Question: Assume that I have two buttons with the values ''abc'' and ''efg'' respectively, and an inputbox.
This is what I want to achieve :
- ''abc''''a''''b''''a''''c''''b''- I should be able to type double ''a'''s (or any of ''a'', ''b'', ''c'') by waiting some time between button clicks on button ''abc''. For instance : I first click button ''abc'', then ''a'' gets into the inputbox, I wait for a short time and clicks one more time to get another ''a''.- I want the same functionality with all the buttons (''abc'' and ''efg'').
I have linked sample expected output image.
View this <URL>
'''
<div ng-controller="MyCtrl">
<input type="text" ng-model="btnTxt[btnarr]">
<button ng-modle="btnarr" ng-Click="change()">abc</button>
</div>
'''
Expected output:

Can anyone help me with this ?
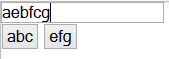
Answer: I have tried one without using built-in timer functions, and checking it manually.
<URL>
See if it's good enough for you. Btw, I didn't really refactor much, will do it if you are satisfied with this (I'm also new to js -_-).
Refactored anyway.
<URL>
Added it to JSFiddle. However, I had to add everything to HTML part to make it work there, moving script to script part isn't working for me (wonder why).
<URL>
'''
<script>
var prevClick = '!';
var prevClickTime;
var clicks = 0;
function buttonClick(letters) {
var input = document.getElementById("put");
var backLetterIndex = (clicks == 0) ? letters.length-1 : clicks - 1;
if(letters[backLetterIndex] == prevClick) {
var now = (new Date()).getTime();
if(now - prevClickTime < 500) {
var val = input.value;
input.value = val.slice(0, val.length - 1);
}
else
clicks = 0;
}
else
clicks = 0;
prevClickTime = (new Date()).getTime();
prevClick = letters[clicks];
clicks = (clicks + 1) % letters.length;
input.value = input.value + prevClick;
}
</script>
<input id="put" type="text"></input>
<button onClick="buttonClick('abc');">abc</button>
<button onClick="buttonClick('defg');">defg</button>
'''